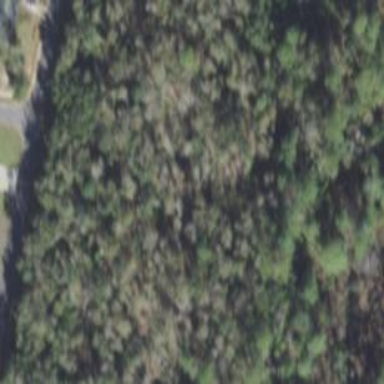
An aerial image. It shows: Mixed leaf woodland.